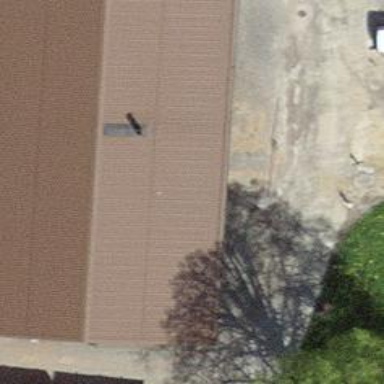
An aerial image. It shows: Commercial building.